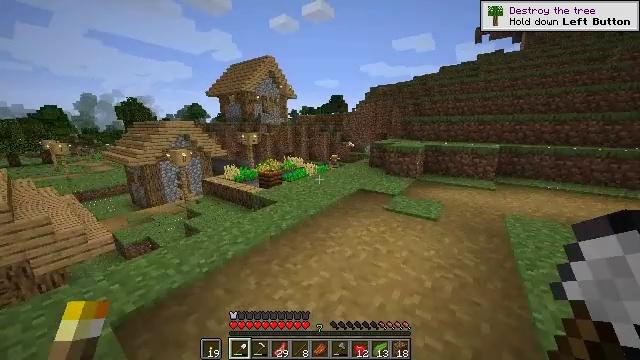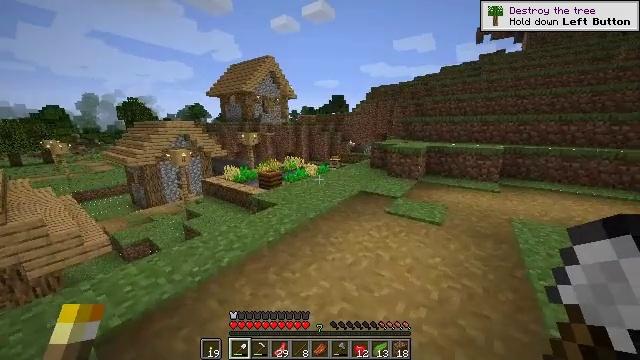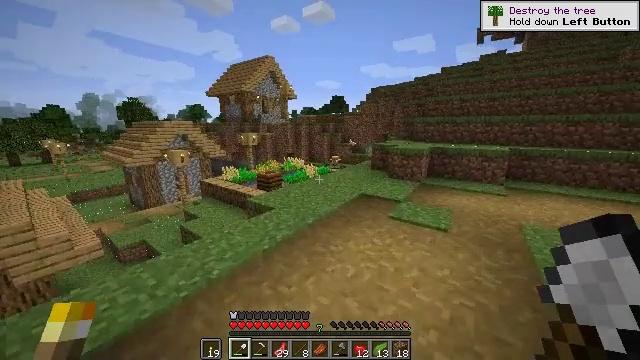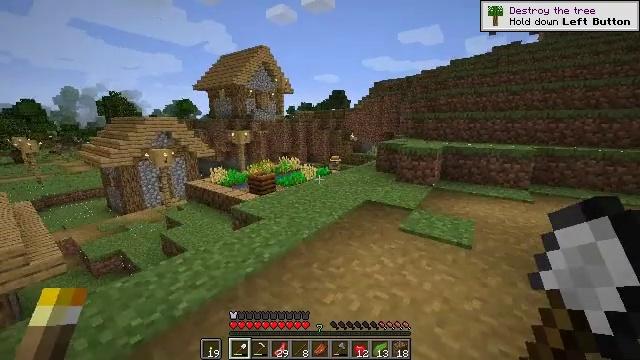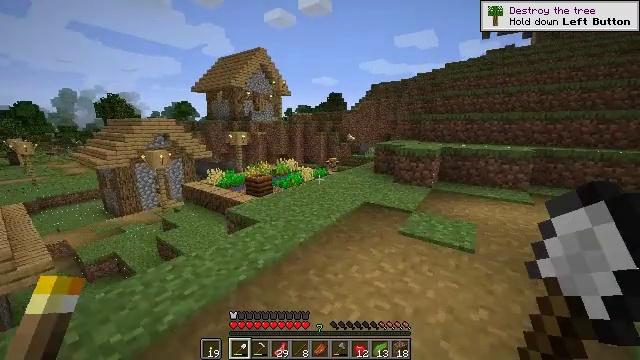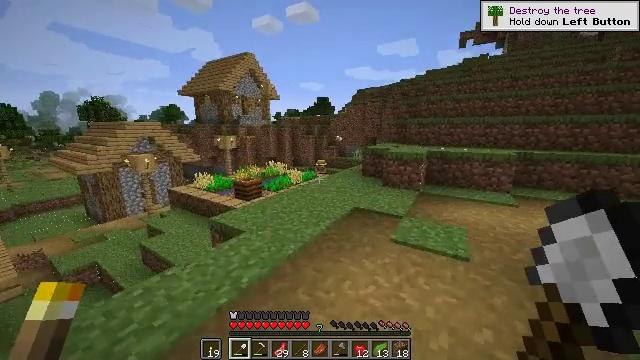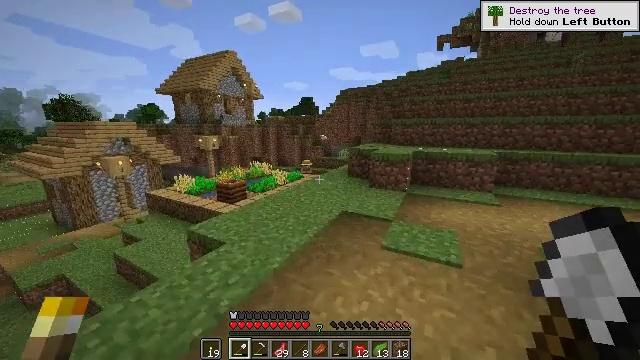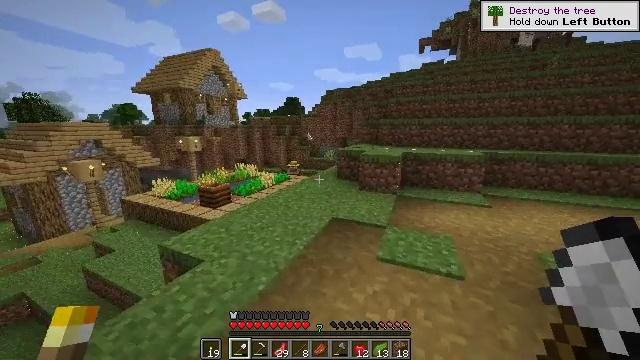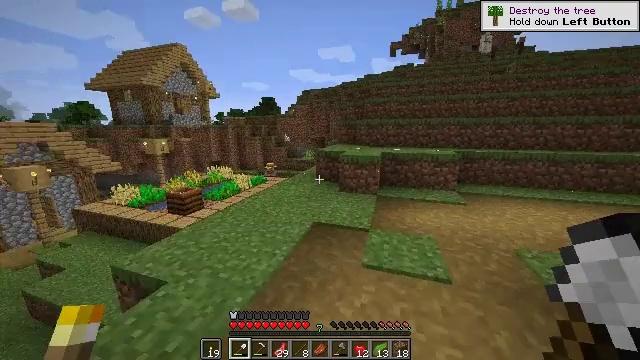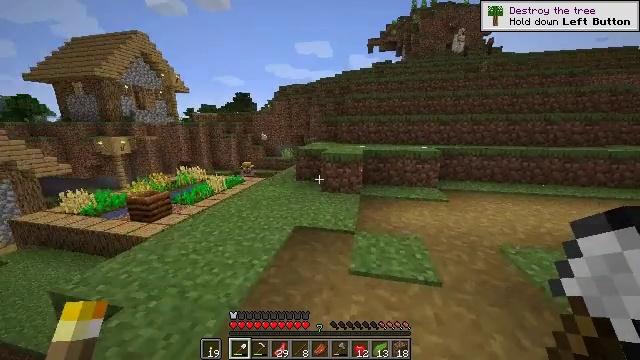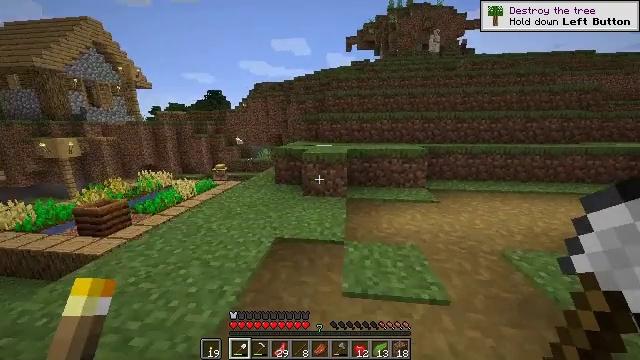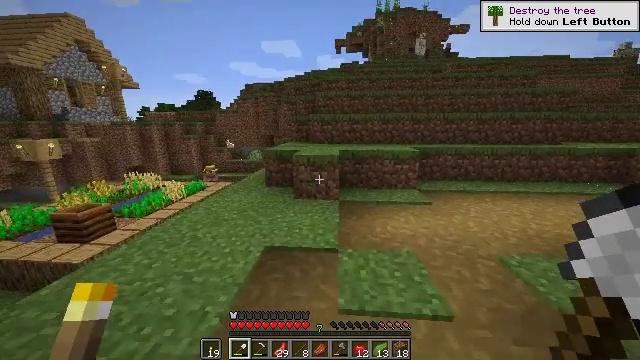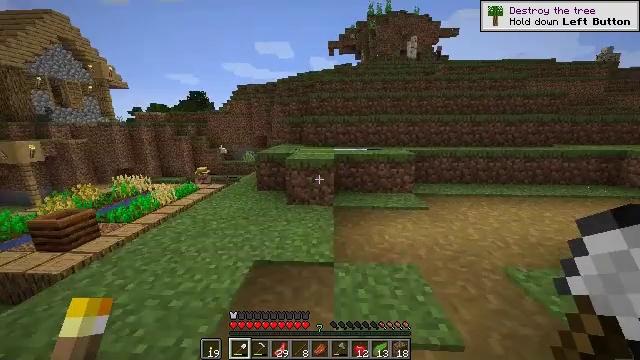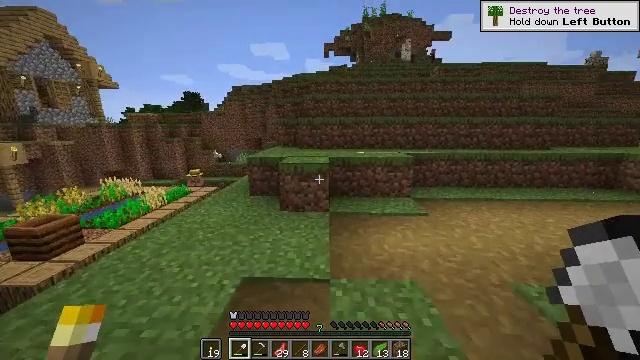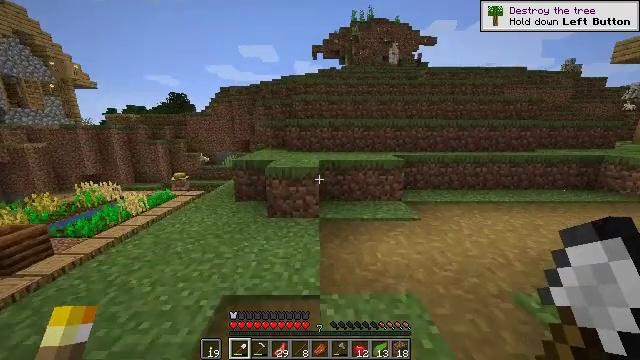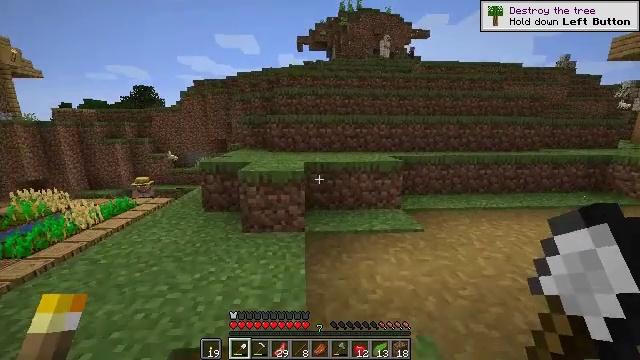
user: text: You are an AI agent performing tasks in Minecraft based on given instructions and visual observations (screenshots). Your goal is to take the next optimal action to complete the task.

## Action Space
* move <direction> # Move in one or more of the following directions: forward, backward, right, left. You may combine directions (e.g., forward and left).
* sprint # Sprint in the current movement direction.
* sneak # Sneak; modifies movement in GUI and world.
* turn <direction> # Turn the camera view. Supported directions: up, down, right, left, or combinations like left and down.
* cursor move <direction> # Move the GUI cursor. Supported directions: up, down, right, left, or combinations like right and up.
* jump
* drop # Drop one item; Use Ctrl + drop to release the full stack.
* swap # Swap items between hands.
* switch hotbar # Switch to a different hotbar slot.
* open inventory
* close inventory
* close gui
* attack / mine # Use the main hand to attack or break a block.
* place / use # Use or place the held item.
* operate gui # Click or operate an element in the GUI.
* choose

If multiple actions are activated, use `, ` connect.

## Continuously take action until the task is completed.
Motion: motion action
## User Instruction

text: Remove the yellow bed.
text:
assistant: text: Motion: move forward, sprint
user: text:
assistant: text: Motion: move forward
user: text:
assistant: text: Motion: move forward
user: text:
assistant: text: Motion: move forward
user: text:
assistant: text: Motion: move forward, turn right
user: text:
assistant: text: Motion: move forward, sprint, turn right
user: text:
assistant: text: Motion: move forward, sprint, turn right
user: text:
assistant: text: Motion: move forward, sprint, turn right
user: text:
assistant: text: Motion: move forward, turn right
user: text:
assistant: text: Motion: move forward, turn right
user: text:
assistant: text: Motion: move forward, turn right
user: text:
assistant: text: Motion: move forward, sprint, turn right
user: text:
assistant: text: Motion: move forward, sprint, turn right
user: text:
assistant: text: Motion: move forward, sprint, turn right
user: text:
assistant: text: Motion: move forward, turn right
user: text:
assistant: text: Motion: move forward, turn right
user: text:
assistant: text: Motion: move forward, turn right
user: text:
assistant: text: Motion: move forward
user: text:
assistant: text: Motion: move forward
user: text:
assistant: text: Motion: move forward
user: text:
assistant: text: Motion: move forward
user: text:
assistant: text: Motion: move forward
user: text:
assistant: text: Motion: move forward
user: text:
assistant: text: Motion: move forward
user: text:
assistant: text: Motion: move forward, turn right
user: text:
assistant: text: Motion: move forward, turn right
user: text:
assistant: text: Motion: move forward, turn right
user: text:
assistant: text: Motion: move forward, turn right
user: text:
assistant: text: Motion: move forward, turn right
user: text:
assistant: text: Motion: move forward, jump